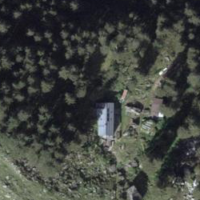
EUNIS habitat code: 44
Species observed at this site:
Polygonia c-album